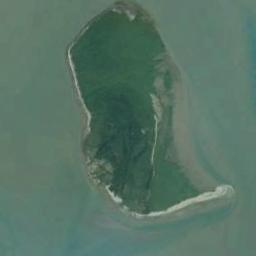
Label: island